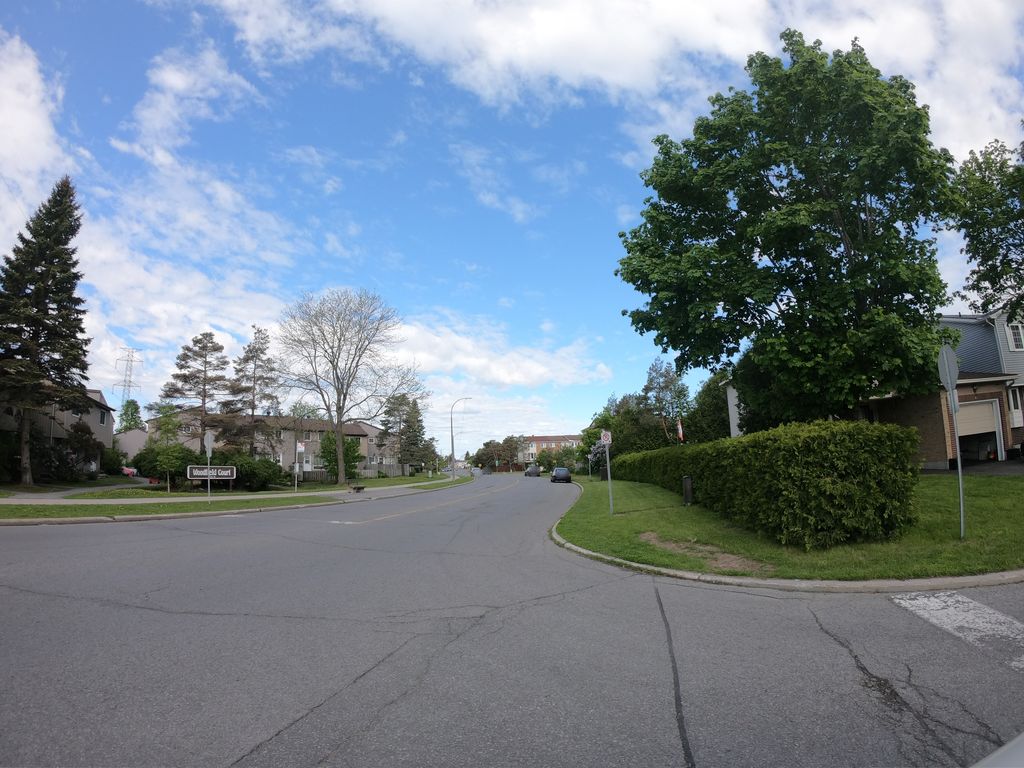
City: ottawa-gatineau